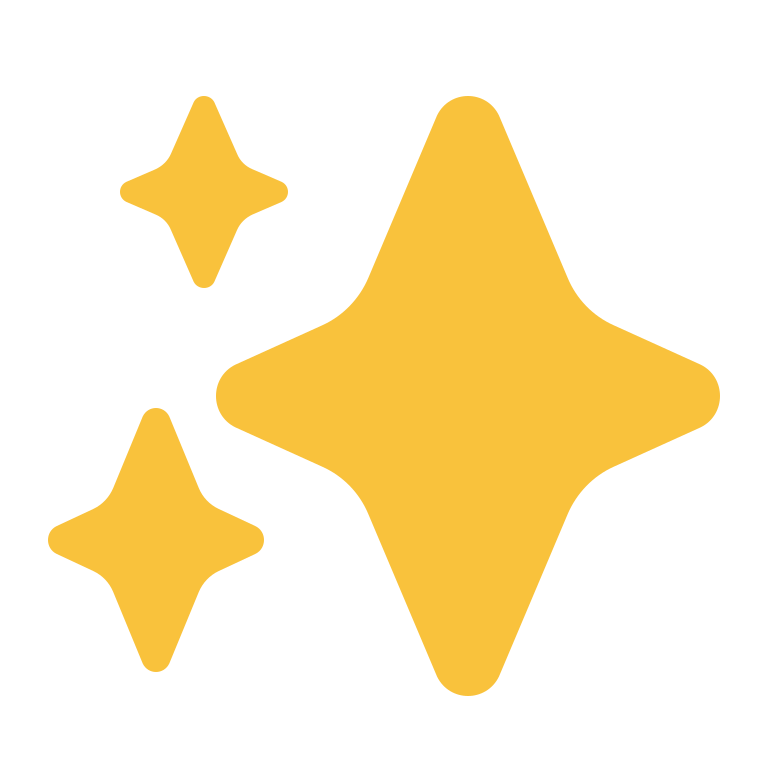
sparkles flat